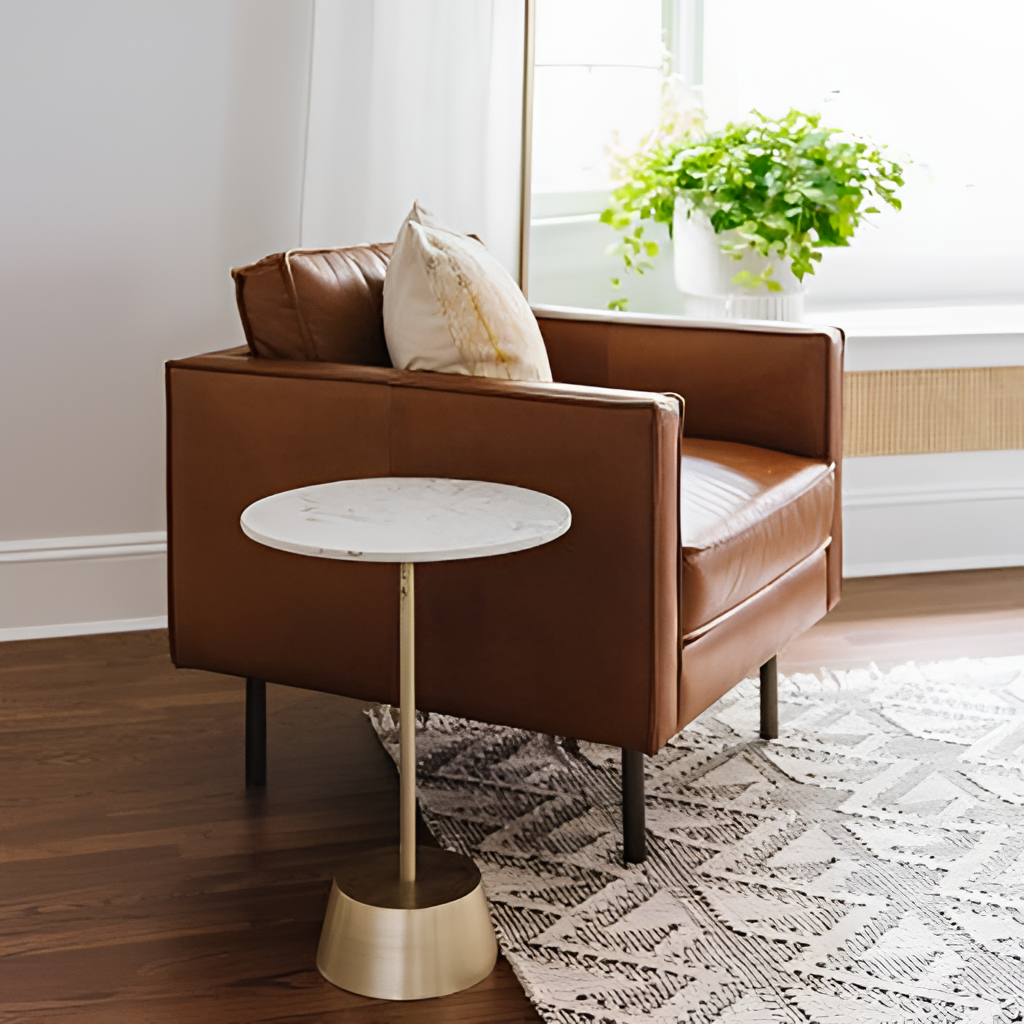
living room, brown leather armchair, paint wallpaper, with solid pattern, contemporary, brown wood flooring, with plank pattern